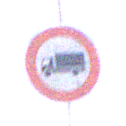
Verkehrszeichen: VerbotFuerKraftfahrzeugeUeberDreiKommaFuenfTonnen
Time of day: Midday
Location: Outdoor (Nature)
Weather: Clear
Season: NotSpecified
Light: Natural